Question: I put in a partially transparent PNG image in Tkinter and all I get is this

How do I make the dark triangle on the right clear? (like it's supposed to be)
This is python 2.6 on Windows 7, btw.
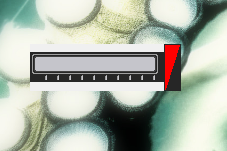
Answer: Here's an example (the PNG file example.png has lots of transparency in different places):
'''
from Tkinter import Tk, Frame, Canvas
import ImageTk
t = Tk()
t.title("Transparency")
frame = Frame(t)
frame.pack()
canvas = Canvas(frame, bg="black", width=500, height=500)
canvas.pack()
photoimage = ImageTk.PhotoImage(file="example.png")
canvas.create_image(150, 150, image=photoimage)
t.mainloop()
'''
You need to make sure the image has been stored as "RGBA" which is RGB with an alpha channel. You can check for that using a graphics program of your choice, or using PIL (<URL>:
'''
import Image
im = Image.open("button.png")
print im.mode
'''
This should print "RGBA". If not, you'll have to make sure the alpha channel is saved with the image. You'll have to consult your graphics program manual for how to do that.